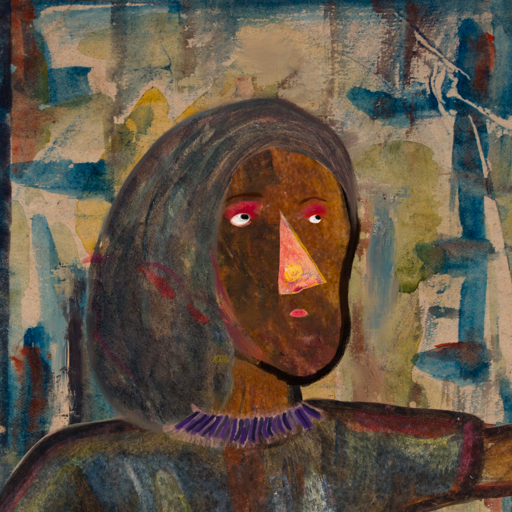
Background: Orphan, Head And Neck Side: Mosgoul, Face Side: Irani, Bust: Mosgoul, Hair Side: Gypsy_Mother, Head Accessory: Blank, Second Necklace: Blank, Necklace: HillGirl, Baby: Blank